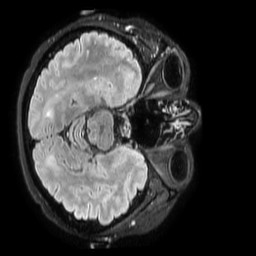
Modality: FLAIR
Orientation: axial
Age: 58
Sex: female
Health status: ill
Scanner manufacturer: philips
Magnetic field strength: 3 T
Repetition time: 4.8 s
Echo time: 0.34 s